Question: In my latest ASP.NET MVC 2 application I have been trying to put into practice the concepts of <URL>.

While, I have begun to successfully apply most (some?) of these principles I am missing a key piece of the puzzle. I am having trouble determining the best mechanism for auto-wiring a service layer to my domain entities.
As an example: each domain entity that needs the ability to send an email should depend on an 'IEmailService' interface. From my reading, best practice to reveal this dependency would be to use constructor injection. In my UI layer I perform a similar injection for repository interface implementations using the 'StructureMapControllerFactory' from <URL>.
Where I am confused is what is the best mechanism for auto-wiring the injection of the necessary services into domain entities? Should the domain entities even be injected this way? How would I go about using 'IEmailService' if I don't inject it into the domain entities?
Additional Stack Overflow questions which are great DDD, SRP, IoC, TDD references:
- <URL>
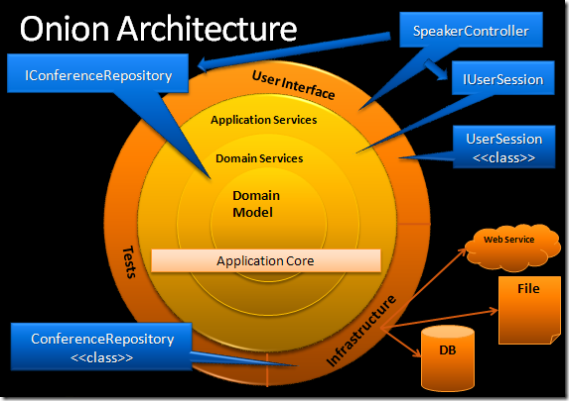
Answer: Unless I'm misunderstanding your intent and instead I'm choosing to focus on semantics I'm going to dissect this statement "As an example: each domain entity that needs the ability to send an email should depend on an IEmailService interface."
I would have to argue this is upon itself is an bastardization of DDD. Why should a domain entity ever need to depend on an email service? IMO it shouldn't. There is no justification for it.
However there are business operations in conjunction with a domain entity that would require the need to send emails. You should have your 'IEmailService' dependency contained in this class here, not the domain entity. This class would most likely fall into one of a few nearly synonymous names: Model, Service or Controller dependent upon which architecture/layer you're in.
At this point your 'StructureMapControllerFactory' would then correctly auto wire everything that would use the 'IEmailService'.
While I might be minorly over generalizing it's pretty much standard practice to have domain entities be POCOs or be nearly POCOs (to avoid violation of the SRP) however frequently SRP is violated in domain entities for sake of serialization and validation. Choosing to violate SRP for those types of cross cutting concerns is more of a personal belief stance as opposed to a "right" or "wrong" decision.
As a final follow up if your question is on the portion of code that is truly operating in a stand alone service whether web or OS based and how to wire up the dependencies from that, a normal solution would be take over the service at a base level and apply IOC to it in the same similar fashion as the 'StructureMapControllerFactory' does in MVC. How to achieve this would be entirely dependent upon the infrastructure you're working with.
Lets say you have 'IOrderConfirmService' which has a method 'EmailOrderConfirmation(Order order)'. You would end up with something like this:
'''
public class MyOrderConfirmService : IOrderConfirmService
{
private readonly IEmailService _mailer;
public MyOrderConfirmService(IEmailService mailer)
{
_mailer = mailer;
}
public void EmailOrderConfirmation(Order order)
{
var msg = ConvertOrderToMessage(order); //good extension method candidite
_mailer.Send(msg);
}
}
'''
You would then have your 'OrderController' class that would be something like
'''
public class OrderController : Controller
{
private readonly IOrderConfirmService _service;
public OrderController(IOrderConfirmService service)
{
_service= service;
}
public ActionResult Confirm()
{
_service.EmailOrderConfirmation(some order);
return View();
}
}
'''
StrucutreMap will inherently build up you're entire architecture chain when you use constructor injection correctly. This is the fundamental difference between tight coupling and inversion of control. So when the StructureMapFactory goes to build up your controller the first thing it will see is that it needs IOrderConfirmService. At this point it will check if it can plug IOrderConfirmService directly which it can't because it needs IEmailService. So it will check if it can plug IEmailService and for argumentsake lets say it can. So at this point it will build EmailService, which it will then build MyOrderConfirmService and plug in EmailService, and then finally build OrderController and plug in MyOrderConfirmService. This is where the term inversion of control comes from. StructureMap will build the EmailService first in the entire chain of dependencies and ending last with the Controller. In a tightly coupled setup this will be the opposite where the Controller will be built first and have to build the business service and then build the email service. Tightly coupled design is very brittle when compared to IOC.